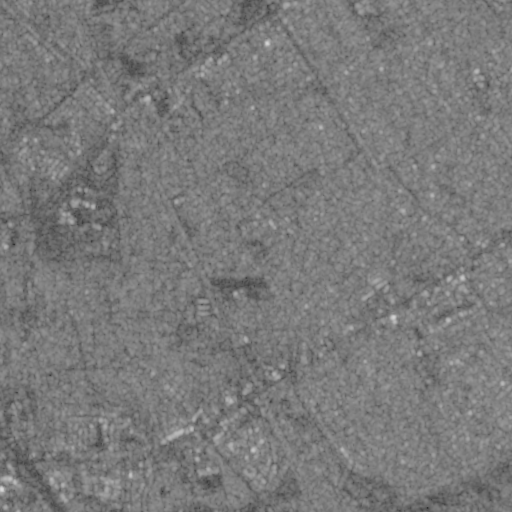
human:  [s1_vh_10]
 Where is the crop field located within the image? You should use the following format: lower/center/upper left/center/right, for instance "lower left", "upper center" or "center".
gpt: The crop field is located in the upper right of the image.
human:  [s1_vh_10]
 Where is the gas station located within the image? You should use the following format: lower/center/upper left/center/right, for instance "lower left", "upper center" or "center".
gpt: The gas station is located in the lower left of the image.
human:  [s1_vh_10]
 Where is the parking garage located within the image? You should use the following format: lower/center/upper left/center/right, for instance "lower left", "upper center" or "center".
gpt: The parking garage is located in the lower left of the image.
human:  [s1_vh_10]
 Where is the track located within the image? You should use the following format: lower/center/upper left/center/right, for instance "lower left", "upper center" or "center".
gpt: The track is located in the upper left of the image.
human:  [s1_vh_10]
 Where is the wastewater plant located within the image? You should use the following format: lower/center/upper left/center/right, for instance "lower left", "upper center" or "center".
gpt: The wastewater plant is located in the upper center of the image.
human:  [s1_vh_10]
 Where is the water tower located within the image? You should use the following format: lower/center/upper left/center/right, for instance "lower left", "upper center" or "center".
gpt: The water tower is located in the lower right of the image.
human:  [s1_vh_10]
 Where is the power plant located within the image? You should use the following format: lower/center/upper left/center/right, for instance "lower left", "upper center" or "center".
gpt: There is no power plant in the image.

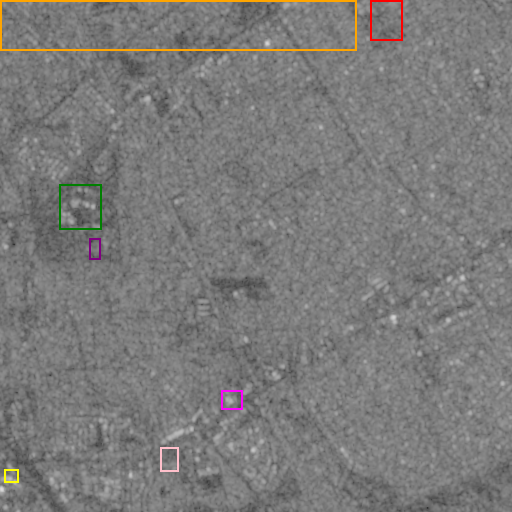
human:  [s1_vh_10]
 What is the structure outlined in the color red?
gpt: The structure outlined in red is a crop field.
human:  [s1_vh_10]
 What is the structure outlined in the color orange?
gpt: The structure outlined in orange is a park.
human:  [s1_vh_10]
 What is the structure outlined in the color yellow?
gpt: The structure outlined in yellow is a parking garage.
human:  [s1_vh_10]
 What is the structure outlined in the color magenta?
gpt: The structure outlined in magenta is a parking lot.
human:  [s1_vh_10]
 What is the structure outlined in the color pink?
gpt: The structure outlined in pink is a power substation.
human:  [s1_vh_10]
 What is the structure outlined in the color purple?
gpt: The structure outlined in purple is a track.
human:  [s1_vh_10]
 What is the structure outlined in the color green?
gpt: The structure outlined in green is a building.
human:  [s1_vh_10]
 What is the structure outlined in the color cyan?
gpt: There is no cyan outline.